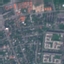
Label: Residential